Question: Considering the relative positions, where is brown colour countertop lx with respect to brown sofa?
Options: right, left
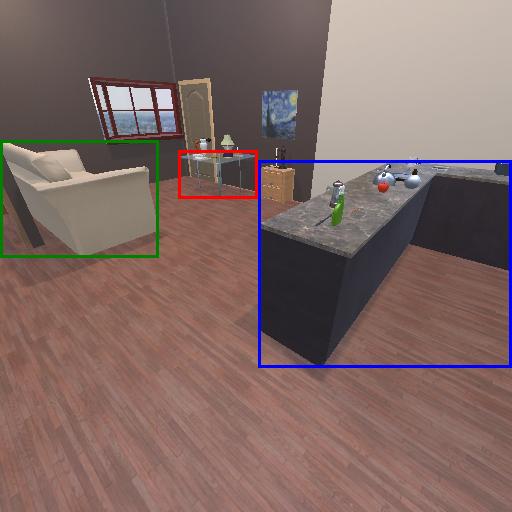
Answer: right